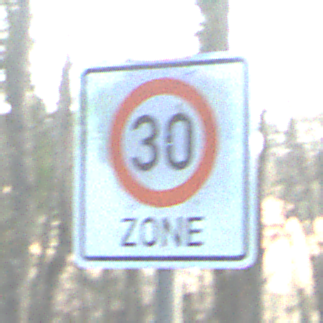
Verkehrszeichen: BeginnZone30
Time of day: SunriseSunset
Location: Outdoor (Nature)
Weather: Clear
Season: Winter
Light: Natural